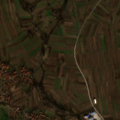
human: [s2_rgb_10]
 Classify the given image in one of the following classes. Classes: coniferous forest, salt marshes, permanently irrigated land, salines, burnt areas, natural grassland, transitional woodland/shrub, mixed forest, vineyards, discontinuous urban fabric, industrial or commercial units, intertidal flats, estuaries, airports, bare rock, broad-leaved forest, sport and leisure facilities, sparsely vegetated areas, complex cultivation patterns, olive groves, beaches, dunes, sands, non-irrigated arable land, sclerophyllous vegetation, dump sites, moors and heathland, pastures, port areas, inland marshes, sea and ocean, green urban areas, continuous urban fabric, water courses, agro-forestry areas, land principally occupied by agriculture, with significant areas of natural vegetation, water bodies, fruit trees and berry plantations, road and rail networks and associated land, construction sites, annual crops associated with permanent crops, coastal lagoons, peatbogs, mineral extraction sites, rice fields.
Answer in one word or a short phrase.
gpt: discontinuous urban fabric, non-irrigated arable land, complex cultivation patterns, land principally occupied by agriculture, with significant areas of natural vegetation